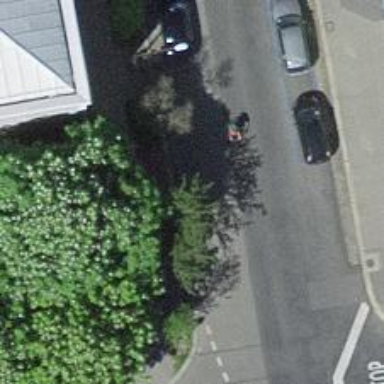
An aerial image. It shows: Bicycle rental service.